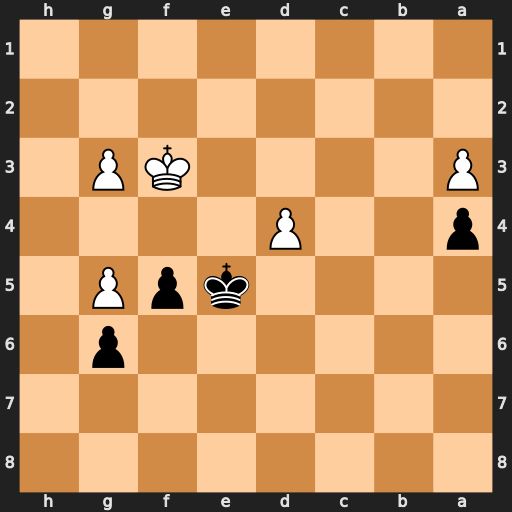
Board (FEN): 8/8/6p1/4kpP1/p2P4/P4KP1/8/8
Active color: b
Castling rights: -
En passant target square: -
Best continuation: Kxd4 Kf4 Kd5 g4 fxg4